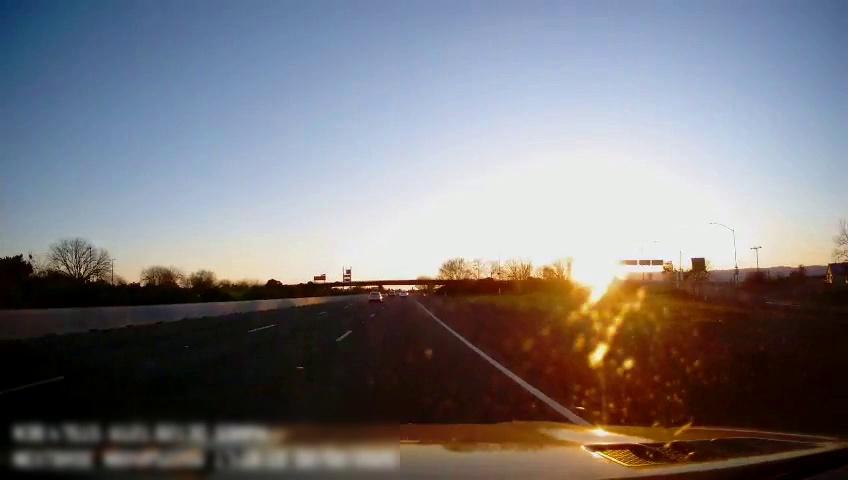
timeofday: Day
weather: Sunny
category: Drivable Space
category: Vehicles | Car
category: Lanes | Alternate Lane
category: Lanes | Current Lane
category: Lanes | Alternate Lane
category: Traffic | Signs
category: Traffic | Signs